Question: I have 5 images and one 'div' with text. Html looks like this:
'''
<div id="title">Title of gallery</div>
<div id="gallery">
<img src="thumbs/1.jpg"/>
<img src="thumbs/2.jpg"/>
<img src="thumbs/3.jpg"/>
<img src="thumbs/4.jpg"/>
<img src="thumbs/5.jpg"/>
</div>
'''
I can put my '#title' inside '#gallery' if it helps, but not in between images. Only before/after them.
Picture worth more than 1000 words, so here is what I want to achieve:

This is my current CSS for images (nothing more, I've just started):
'''
#page img {
border:none;
display:block;
float: left;
margin: 2px;
}
'''
I'm also using <URL> here, so maybe it can help with my problem somehow.
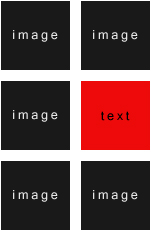
Answer: Here's some CSS shenanigans for you:
<URL>